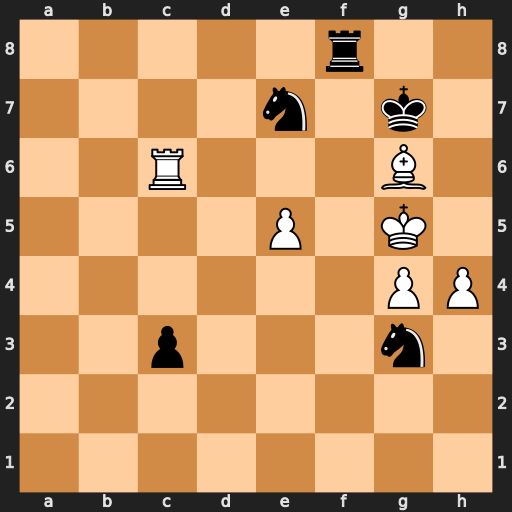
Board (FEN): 5r2/4n1k1/2R3B1/4P1K1/6PP/2p3n1/8/8
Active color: w
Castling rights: -
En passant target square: -
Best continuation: Rc7 Kg8 Rxe7